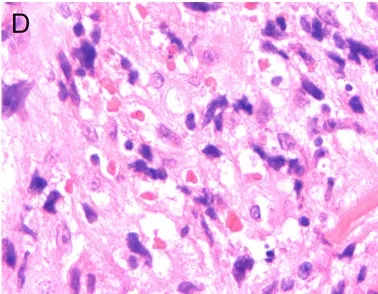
Puncture specimen obtained through ultrasound-guided puncture and histopathologic images showing cells with pleomorphism. (D) Pathological images taken at 40x magnification under an optical microscope (left cervical lymph node, obtained from the Department of Pathology at Zhejiang Cancer Hospital).
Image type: pathology (h&e)